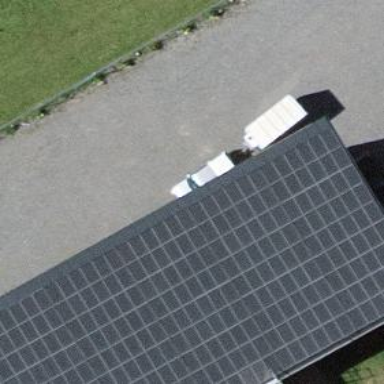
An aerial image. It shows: Solar power generator using photovoltaic panels.